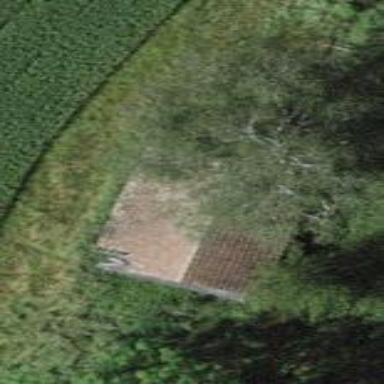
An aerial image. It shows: Barn.